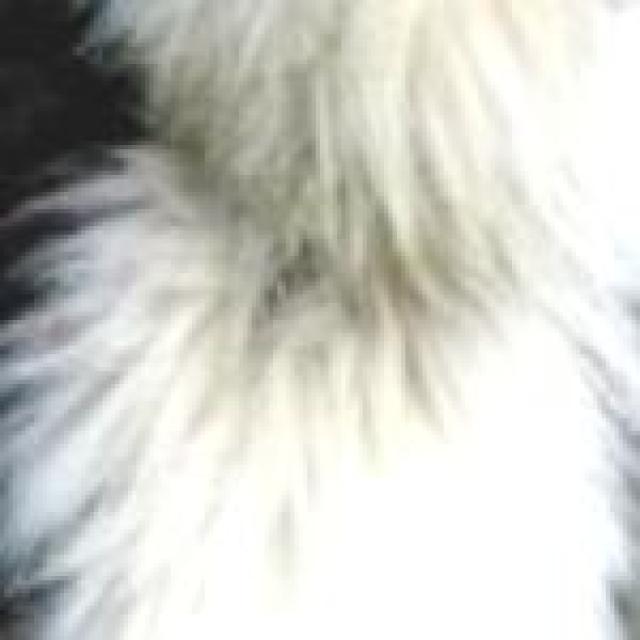
Healthy canine skin — no visible lesions, inflammation, or abnormalities. The skin and coat appear normal.